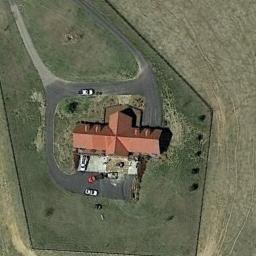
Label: sparse_residential